Interaction volume radius: 5 \u00c5
Interaction volume height: 10 \u00c5
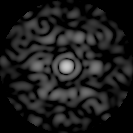
Disorder parameter: 0.8313